Question: What is the value of this measurement?
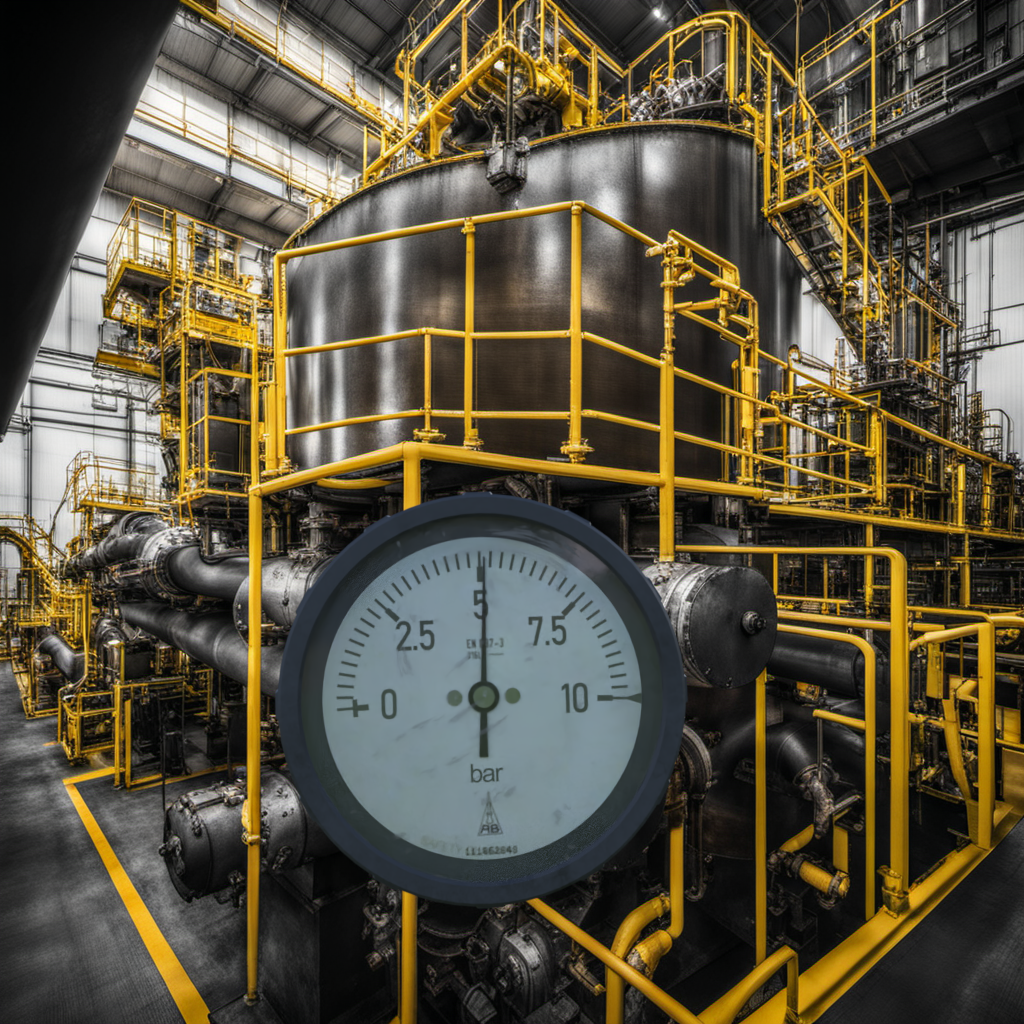
Answer: The result is 5.1
Question: What is the reading range of this measurement?
Answer: The range is from 0 to 10
Question: What is the minimum and maximum value of this measurement?
Answer: The minimum value is 0 and the maximum value is 10